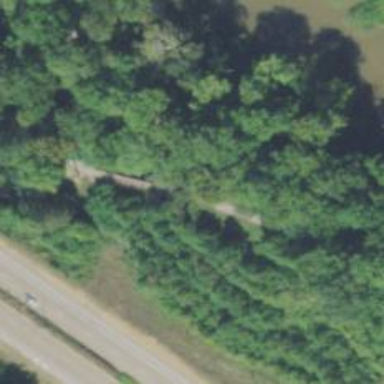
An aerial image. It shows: Path leading to bridge.